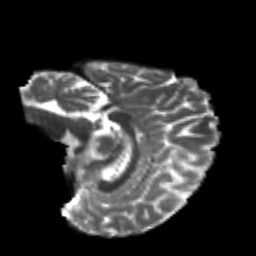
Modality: T2w
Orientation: sagittal
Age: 23
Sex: female
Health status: healthy
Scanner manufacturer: philips
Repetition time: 7.386 s
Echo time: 0.08599 s